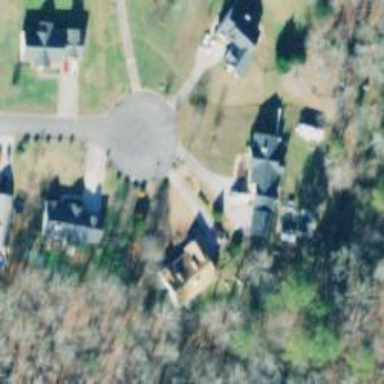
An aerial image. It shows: Driveway leading to service road.